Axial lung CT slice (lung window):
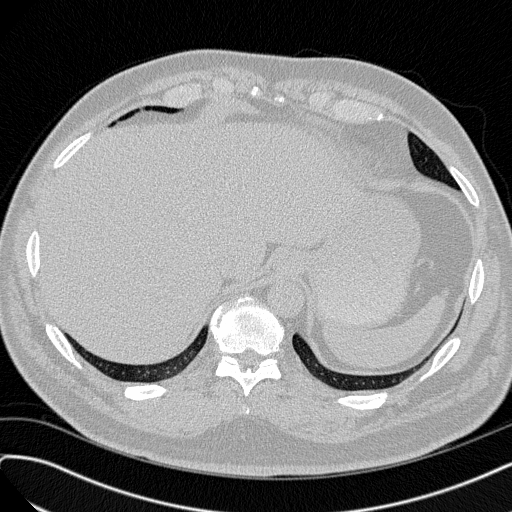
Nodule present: no